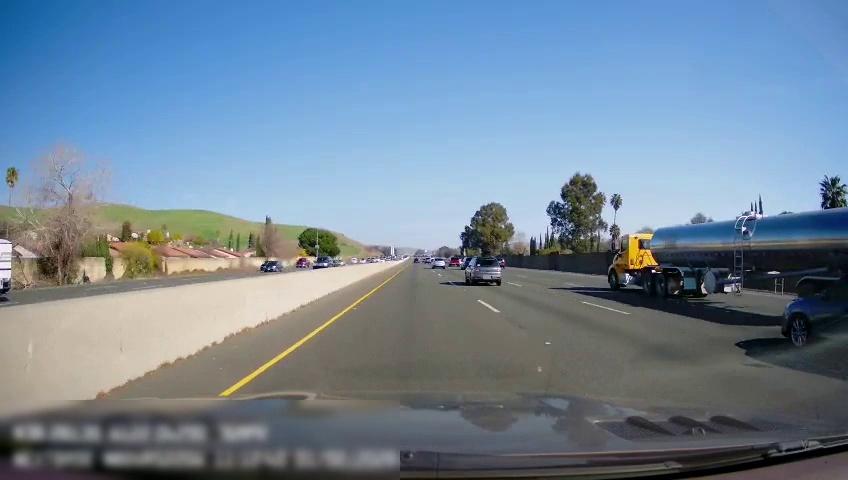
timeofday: Day
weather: Sunny
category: Drivable Space
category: Drivable Space
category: Vehicles | Truck
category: Vehicles | Car
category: Vehicles | Car
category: Vehicles | Car
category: Vehicles | Truck
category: Vehicles | Car
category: Vehicles | SUV
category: Vehicles | SUV
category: Vehicles | Other LV
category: Vehicles | Car
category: Vehicles | Car
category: Vehicles | SUV
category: Vehicles | Car
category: Lanes | Alternate Lane
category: Lanes | Current Lane
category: Lanes | Current Lane